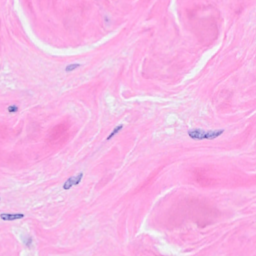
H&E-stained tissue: Breast